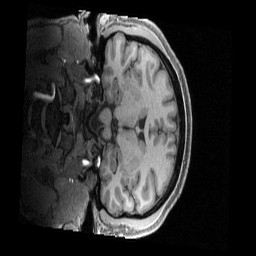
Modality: T1w
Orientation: coronal
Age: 31
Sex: male
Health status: ill
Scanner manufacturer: siemens
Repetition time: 2.4 s
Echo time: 0.00231 s